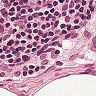
Metastatic tissue present: no